Field crop: maize
Growth stage: 2
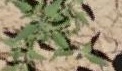
Species: atriplex